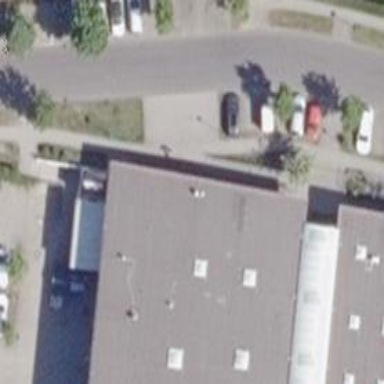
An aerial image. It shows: Veterinary facility.